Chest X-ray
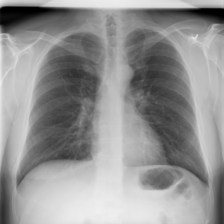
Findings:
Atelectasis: negative
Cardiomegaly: negative
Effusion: negative
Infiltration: positive
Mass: negative
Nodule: negative
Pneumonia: negative
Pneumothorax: negative
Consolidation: negative
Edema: negative
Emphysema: negative
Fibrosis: negative
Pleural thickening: negative
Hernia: negative